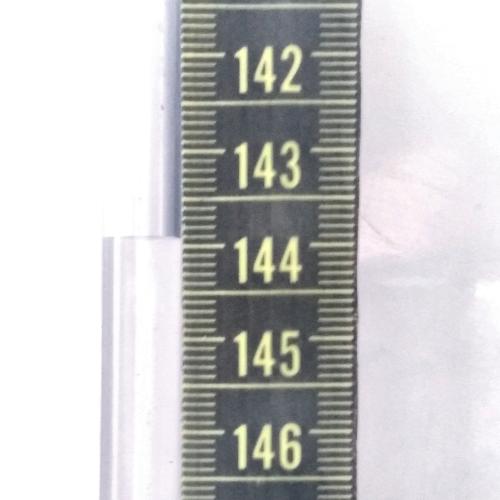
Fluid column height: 143.9 cm